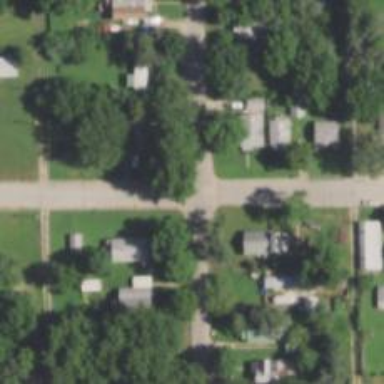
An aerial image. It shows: Residential road.